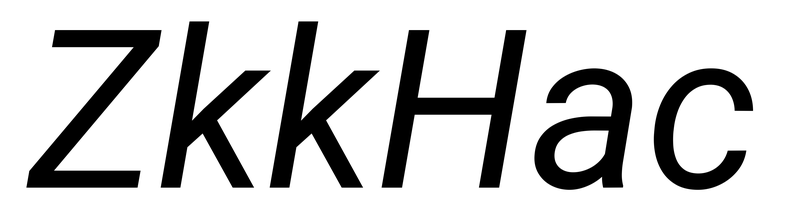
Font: Roboto-Italic_Italic